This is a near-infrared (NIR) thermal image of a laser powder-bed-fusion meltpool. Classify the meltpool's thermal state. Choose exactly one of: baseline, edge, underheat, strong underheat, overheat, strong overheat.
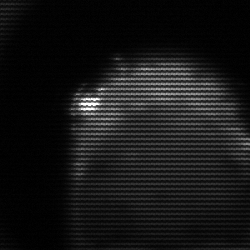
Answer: edge